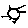
Label: sun